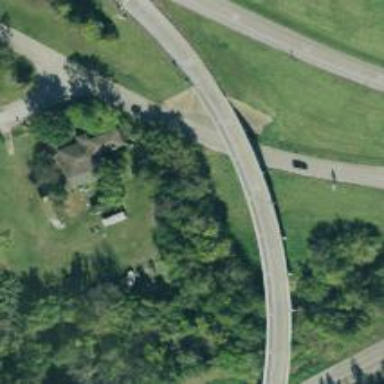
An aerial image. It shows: Secondary road with frontage road.